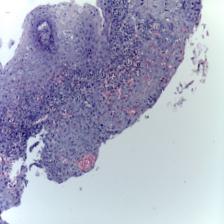
Diagnosis: OSCC